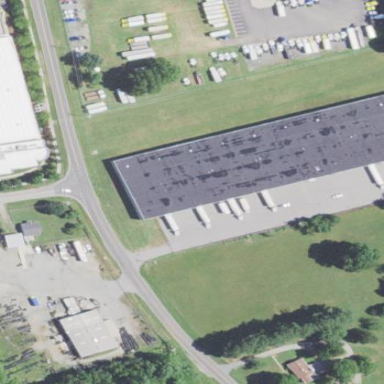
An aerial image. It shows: Warehouse.